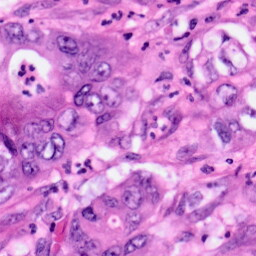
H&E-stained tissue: Pancreatic